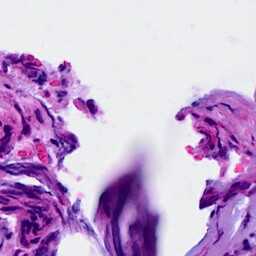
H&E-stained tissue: Breast